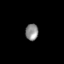
Tissue: skin
Cell type: Epithelial cells
Senescence score: 0.272
Nuclear area (px): 208
Mean DAPI intensity: 138.635